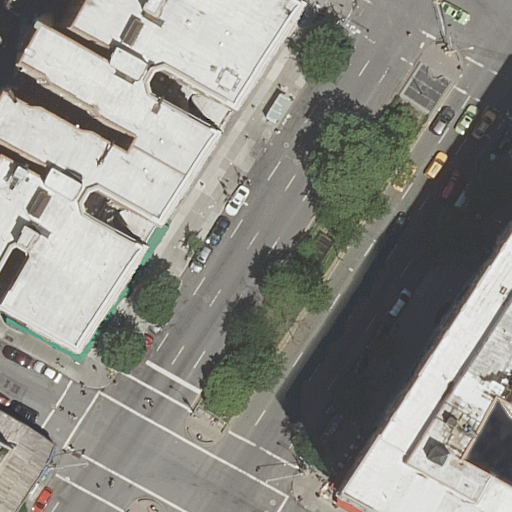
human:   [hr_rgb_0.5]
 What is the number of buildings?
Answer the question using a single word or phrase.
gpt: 4

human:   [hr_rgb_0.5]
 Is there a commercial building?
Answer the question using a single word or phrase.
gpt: no

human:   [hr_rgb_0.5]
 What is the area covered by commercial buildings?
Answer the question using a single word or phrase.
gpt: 0m2

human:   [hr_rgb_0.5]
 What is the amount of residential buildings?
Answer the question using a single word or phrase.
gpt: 4

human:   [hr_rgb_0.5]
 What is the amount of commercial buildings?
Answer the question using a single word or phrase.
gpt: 0

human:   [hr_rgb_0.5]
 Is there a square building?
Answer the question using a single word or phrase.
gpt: no

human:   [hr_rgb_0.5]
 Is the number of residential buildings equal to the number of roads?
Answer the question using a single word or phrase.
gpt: yes

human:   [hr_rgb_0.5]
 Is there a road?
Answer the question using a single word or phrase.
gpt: yes

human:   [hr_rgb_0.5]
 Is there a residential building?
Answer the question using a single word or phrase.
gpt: yes

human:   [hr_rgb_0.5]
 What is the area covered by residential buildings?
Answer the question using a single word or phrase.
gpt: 3093m2

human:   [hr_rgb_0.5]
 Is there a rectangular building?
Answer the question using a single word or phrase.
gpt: yes

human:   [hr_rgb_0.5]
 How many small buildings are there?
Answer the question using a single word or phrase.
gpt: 2

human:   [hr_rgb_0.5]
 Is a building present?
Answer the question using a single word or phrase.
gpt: yes

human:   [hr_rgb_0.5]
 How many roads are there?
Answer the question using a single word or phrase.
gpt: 4

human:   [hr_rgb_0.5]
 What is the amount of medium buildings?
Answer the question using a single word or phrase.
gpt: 0

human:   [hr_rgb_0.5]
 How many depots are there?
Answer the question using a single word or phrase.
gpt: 0

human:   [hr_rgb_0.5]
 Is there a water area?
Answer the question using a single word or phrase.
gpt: no

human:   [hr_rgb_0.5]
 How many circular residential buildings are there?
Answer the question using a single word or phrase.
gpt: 0

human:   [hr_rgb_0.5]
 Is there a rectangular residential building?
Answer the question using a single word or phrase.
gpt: yes

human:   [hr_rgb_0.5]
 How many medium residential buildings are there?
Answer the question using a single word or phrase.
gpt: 0

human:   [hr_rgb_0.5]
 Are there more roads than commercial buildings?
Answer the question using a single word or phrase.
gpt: yes

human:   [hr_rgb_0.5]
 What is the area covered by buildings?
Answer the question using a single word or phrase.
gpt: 3093m2

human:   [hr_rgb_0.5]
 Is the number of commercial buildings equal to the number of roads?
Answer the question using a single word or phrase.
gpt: no

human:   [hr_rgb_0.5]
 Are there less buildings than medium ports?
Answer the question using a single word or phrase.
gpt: no

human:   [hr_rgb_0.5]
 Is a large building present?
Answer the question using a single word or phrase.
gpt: yes

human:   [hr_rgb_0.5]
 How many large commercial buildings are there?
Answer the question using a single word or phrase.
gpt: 0

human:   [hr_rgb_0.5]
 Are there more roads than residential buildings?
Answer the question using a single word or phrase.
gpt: no

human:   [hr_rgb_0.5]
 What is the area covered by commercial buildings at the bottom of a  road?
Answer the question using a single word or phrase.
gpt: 0m2

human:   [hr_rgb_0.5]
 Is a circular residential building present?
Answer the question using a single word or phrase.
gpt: no

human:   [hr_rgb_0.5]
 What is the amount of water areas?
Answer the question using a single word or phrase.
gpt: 0

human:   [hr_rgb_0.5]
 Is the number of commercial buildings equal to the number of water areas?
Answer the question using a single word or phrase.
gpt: yes

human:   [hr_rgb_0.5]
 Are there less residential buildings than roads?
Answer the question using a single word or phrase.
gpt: no

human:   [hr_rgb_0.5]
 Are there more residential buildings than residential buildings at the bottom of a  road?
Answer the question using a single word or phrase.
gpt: yes

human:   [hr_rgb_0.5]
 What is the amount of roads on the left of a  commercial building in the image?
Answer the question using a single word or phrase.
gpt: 0

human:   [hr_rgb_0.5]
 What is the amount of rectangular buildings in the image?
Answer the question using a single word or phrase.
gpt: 3

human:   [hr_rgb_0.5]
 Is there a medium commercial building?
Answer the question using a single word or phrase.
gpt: no

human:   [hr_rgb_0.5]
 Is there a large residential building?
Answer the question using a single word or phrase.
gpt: yes

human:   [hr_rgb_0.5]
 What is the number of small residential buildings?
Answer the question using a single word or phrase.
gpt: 2

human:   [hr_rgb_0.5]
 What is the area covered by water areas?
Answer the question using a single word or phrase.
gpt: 0m2

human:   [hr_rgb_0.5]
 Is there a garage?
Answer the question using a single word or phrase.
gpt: no

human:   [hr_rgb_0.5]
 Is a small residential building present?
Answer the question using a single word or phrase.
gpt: yes

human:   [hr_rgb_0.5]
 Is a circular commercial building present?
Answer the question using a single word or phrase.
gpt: no

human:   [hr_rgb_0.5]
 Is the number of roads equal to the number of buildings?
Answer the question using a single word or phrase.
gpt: yes

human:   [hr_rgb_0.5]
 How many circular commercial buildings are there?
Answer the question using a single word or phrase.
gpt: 0

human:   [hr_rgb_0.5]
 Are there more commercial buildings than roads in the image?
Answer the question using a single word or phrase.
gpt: no

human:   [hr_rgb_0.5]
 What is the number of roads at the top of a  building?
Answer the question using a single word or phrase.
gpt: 1

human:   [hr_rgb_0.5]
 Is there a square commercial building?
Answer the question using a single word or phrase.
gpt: no

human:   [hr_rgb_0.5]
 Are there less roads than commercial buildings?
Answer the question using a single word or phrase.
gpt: no

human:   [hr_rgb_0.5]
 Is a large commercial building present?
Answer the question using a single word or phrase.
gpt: no

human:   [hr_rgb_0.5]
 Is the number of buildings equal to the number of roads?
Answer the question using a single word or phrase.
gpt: yes

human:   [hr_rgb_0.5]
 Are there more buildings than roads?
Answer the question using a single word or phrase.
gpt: no

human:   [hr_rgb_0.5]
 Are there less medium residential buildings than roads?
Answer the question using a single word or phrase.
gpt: yes

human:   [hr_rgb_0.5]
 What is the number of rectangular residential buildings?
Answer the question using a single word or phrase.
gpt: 3

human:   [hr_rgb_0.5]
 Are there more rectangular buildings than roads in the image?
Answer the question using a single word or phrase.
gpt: no

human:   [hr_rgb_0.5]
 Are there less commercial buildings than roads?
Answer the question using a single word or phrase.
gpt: yes

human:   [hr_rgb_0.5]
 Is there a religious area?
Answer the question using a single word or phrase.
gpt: no

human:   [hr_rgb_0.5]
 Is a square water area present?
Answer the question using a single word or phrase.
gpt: no

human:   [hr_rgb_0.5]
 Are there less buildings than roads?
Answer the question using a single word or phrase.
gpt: no

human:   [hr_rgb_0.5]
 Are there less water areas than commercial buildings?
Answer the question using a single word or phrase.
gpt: no

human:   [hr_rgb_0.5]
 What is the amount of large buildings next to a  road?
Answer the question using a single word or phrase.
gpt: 2

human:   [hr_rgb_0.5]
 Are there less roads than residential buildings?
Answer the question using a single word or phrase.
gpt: no

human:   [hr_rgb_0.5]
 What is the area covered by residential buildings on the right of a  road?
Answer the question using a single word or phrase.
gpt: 1019m2

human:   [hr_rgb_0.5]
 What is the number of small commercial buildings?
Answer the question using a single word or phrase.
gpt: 0

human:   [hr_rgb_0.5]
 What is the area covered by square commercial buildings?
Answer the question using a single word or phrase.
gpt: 0m2